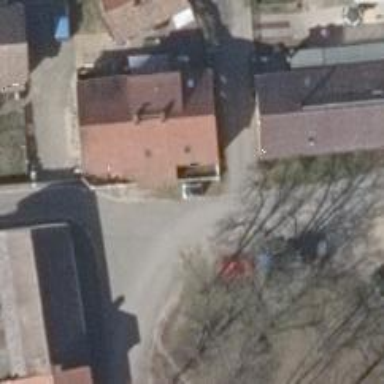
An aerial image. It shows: Smooth asphalt road in residential area.